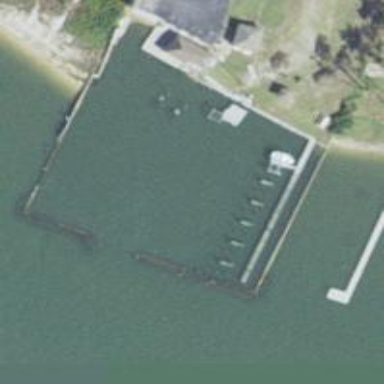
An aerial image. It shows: Pier with mooring facilities.